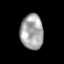
Tissue: prostate
Cell type: T cells
Senescence score: 0.708
Nuclear area (px): 785
Mean DAPI intensity: 165.656